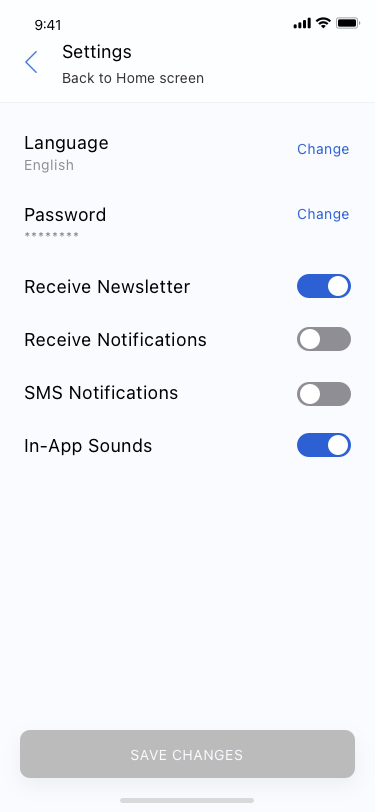
Text in this UI design:
SAVE CHANGES
Language
English
********
Change
Change
Password
Receive Newsletter
Receive Notifications
SMS Notifications
In-App Sounds
Settings
Back to Home screen